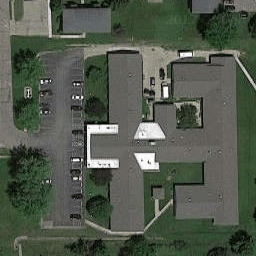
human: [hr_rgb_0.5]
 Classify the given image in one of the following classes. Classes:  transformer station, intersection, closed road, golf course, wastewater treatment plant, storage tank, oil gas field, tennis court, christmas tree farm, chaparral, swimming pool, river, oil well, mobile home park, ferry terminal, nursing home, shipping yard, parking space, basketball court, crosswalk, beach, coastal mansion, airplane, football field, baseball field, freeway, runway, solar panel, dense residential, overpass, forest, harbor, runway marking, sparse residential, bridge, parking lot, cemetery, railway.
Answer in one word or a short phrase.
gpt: nursing home